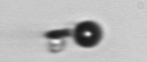
Label: bead